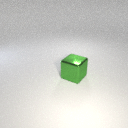
large green metal cube